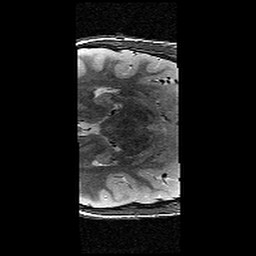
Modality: T2w
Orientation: axial
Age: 12
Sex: male
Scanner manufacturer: siemens
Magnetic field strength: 3 T
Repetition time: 7.7 s
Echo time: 0.067 s